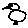
Label: bird